Question: i included image of my stacktrace

'''
MultiFormatWriter multiFormatWriter = new
MultiFormatWriter();
try {
BitMatrix bitMatrix = multiFormatWriter.encode(uid,
BarcodeFormat.QR_CODE,200,200);----55
BarcodeEncoder barcodeEncoder = new BarcodeEncoder();
Bitmap bitmap = barcodeEncoder.createBitmap(bitMatrix);
imageView.setImageBitmap(Bitmap.createBitmap(bitmap));
} catch (WriterException e) {
e.printStackTrace();
}
'''
im getting a null pointer exeption error at this point 55 .I used zxing library but im unable to perform required operation please help me
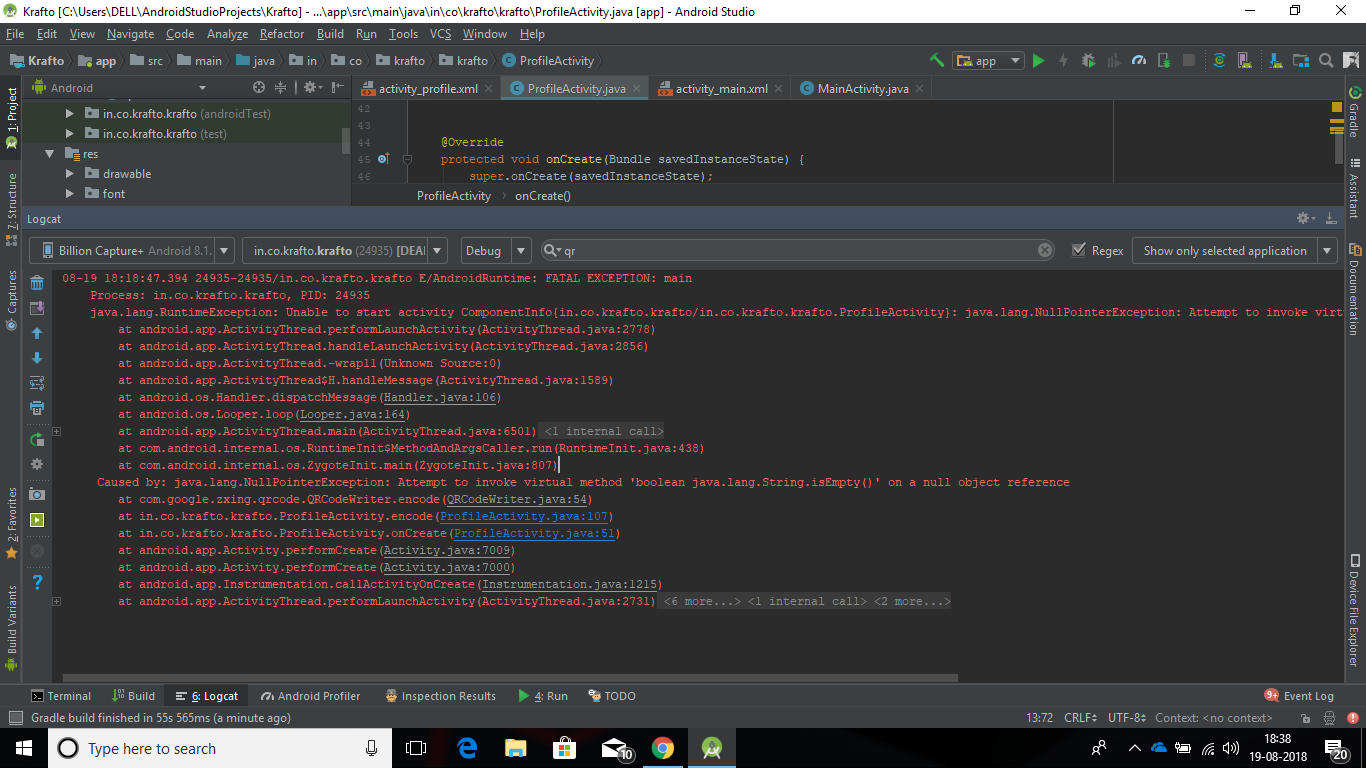
Answer: Try this
'''
public static Bitmap encodeStringToBitmap(String contents) throws WriterException {
//Null check, just b/c
if (contents == null) {
return null;
}
Map<EncodeHintType, Object> hints = new EnumMap<>(EncodeHintType.class);
hints.put(EncodeHintType.CHARACTER_SET, "UTF-8");
MultiFormatWriter writer = new MultiFormatWriter();
BitMatrix result = writer.encode(contents, BarcodeFormat.PDF_417, 700, 900, hints);
int width = result.getWidth();
int height = result.getHeight();
int[] pixels = new int[width * height];
for (int y = 0; y < height; y++) {
int offset = y * width;
for (int x = 0; x < width; x++) {
pixels[offset + x] = result.get(x, y) ? 0xFF000000 : 0xFFFFFFFF;
}
}
Bitmap bitmap = Bitmap.createBitmap(width, height, Bitmap.Config.ARGB_8888);
bitmap.setPixels(pixels, 0, width, 0, 0, width, height);
return bitmap;
}
'''
For more trial
visit <URL>